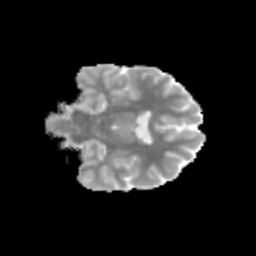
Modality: MD
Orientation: coronal
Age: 12
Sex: female
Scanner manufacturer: siemens
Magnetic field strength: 3 T
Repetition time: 3.8 s
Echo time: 0.07 s